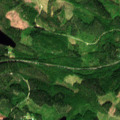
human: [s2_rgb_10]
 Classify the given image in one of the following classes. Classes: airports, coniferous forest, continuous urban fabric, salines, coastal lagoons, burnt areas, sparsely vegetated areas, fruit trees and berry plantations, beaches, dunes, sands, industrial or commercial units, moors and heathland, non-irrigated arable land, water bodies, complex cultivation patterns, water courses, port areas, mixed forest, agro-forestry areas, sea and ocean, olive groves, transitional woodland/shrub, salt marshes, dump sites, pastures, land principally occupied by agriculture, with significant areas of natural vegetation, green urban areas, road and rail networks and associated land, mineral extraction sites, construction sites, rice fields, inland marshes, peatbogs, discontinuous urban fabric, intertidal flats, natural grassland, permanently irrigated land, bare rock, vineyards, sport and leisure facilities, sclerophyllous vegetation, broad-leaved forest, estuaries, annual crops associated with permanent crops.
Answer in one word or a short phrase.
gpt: coniferous forest, mixed forest, transitional woodland/shrub